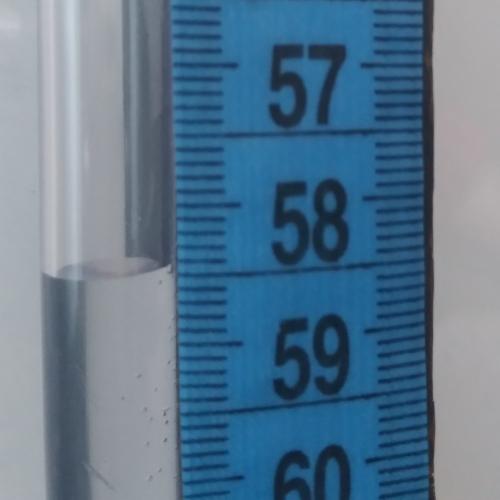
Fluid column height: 58.4 cm